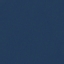
Label: SeaLake